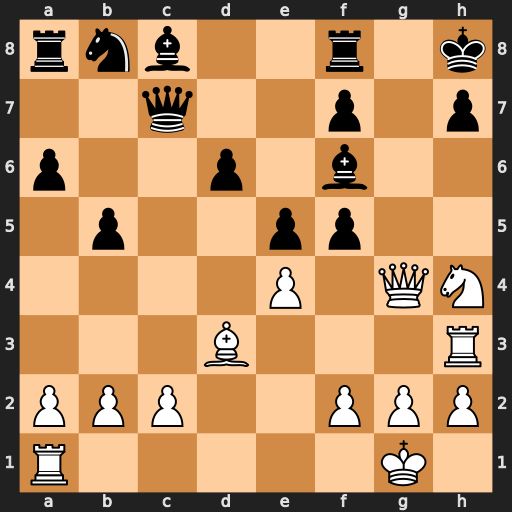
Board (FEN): rnb2r1k/2q2p1p/p2p1b2/1p2pp2/4P1QN/3B3R/PPP2PPP/R5K1
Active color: w
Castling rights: -
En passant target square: -
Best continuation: Nxf5 Bxf5 Qxf5